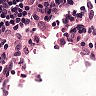
Metastatic tissue present: no